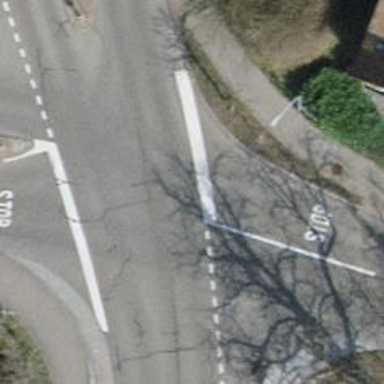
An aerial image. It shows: Stop road.